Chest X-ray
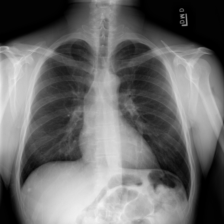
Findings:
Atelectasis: negative
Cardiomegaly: negative
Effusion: negative
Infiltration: negative
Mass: negative
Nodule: negative
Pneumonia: negative
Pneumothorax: negative
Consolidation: negative
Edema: negative
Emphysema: negative
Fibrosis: negative
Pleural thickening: negative
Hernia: negative